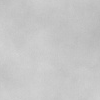
Atmospheric dust classification: dusty